Question: I just installed weka in eclipse, and then I got the following java_cup error.

What should I do? Where can I get this java_cup so I can reference it as a part in the project
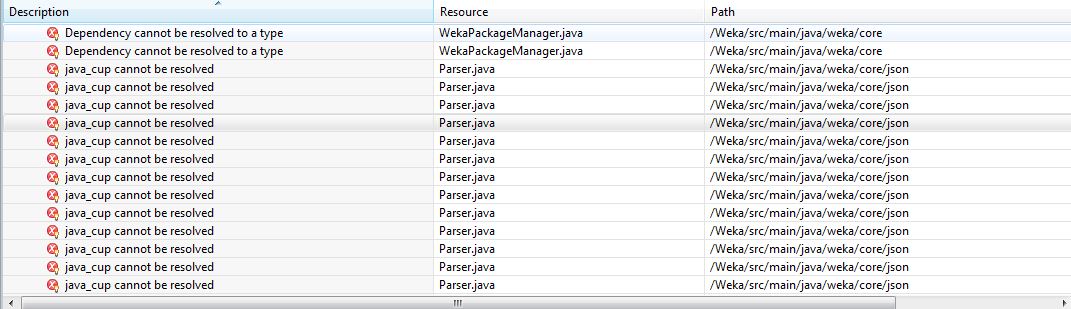
Answer: weka says everything it needs (at runtime) is in the weka.jar, but look for java_cup <URL>